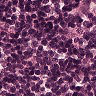
Metastatic tissue present: no